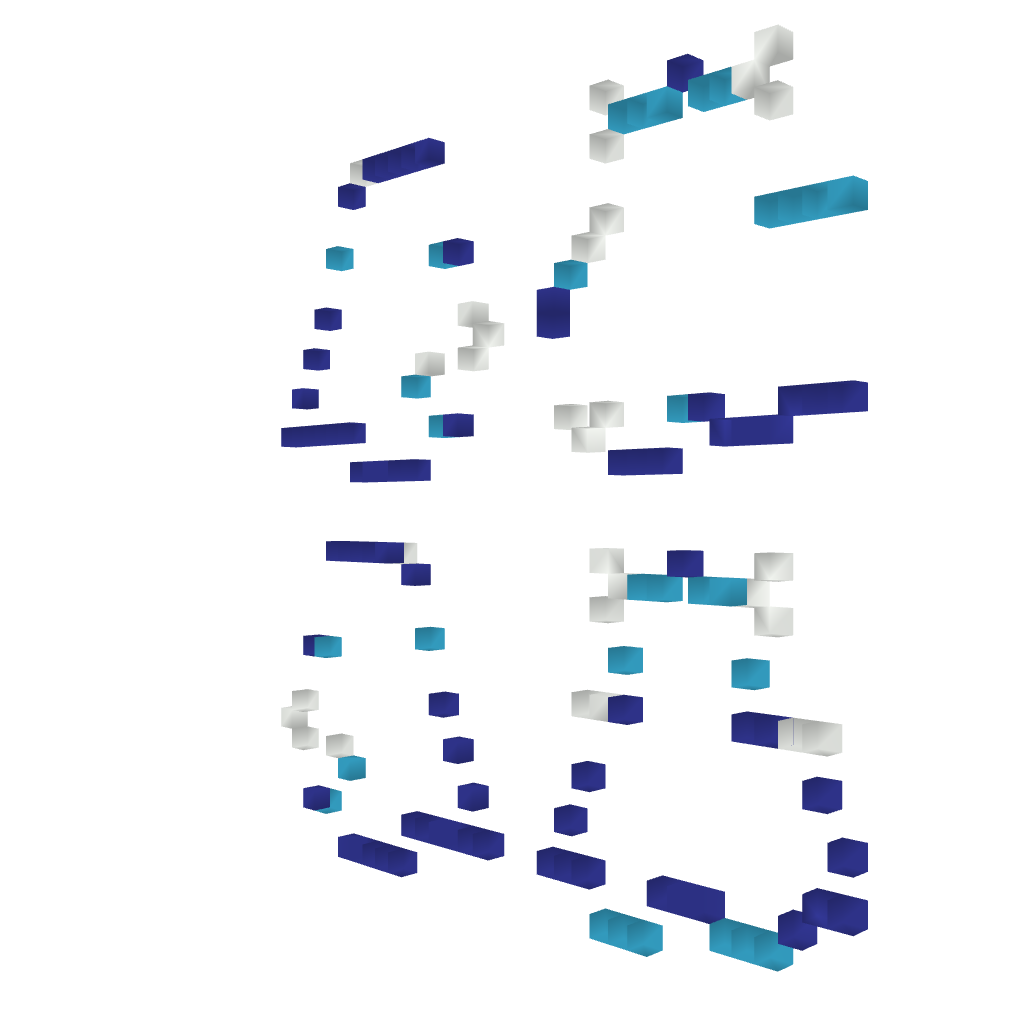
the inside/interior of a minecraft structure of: Zelda/NES-Blue Darknut